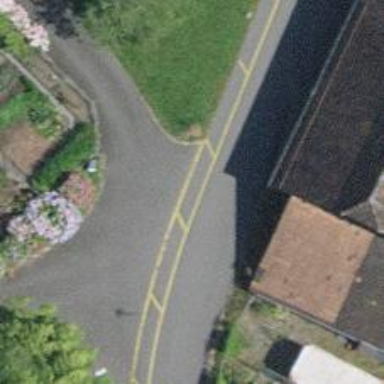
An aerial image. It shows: Sidewalk along the footway.